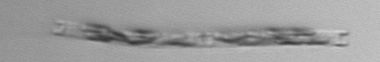
Label: Eucampia_morphytype1